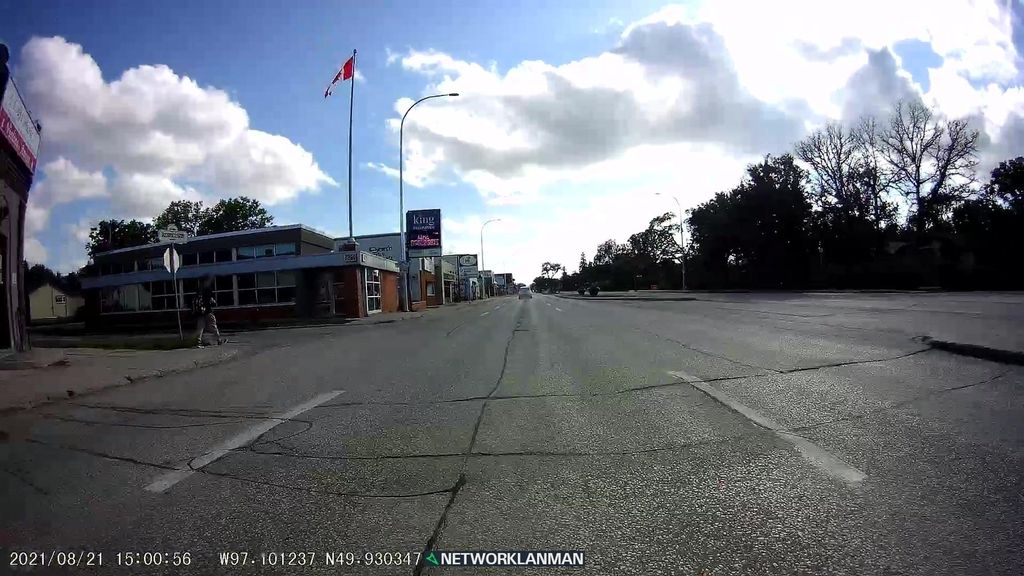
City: winnipeg